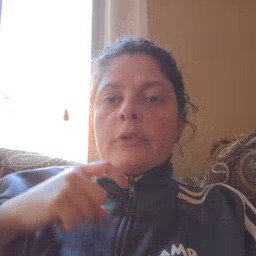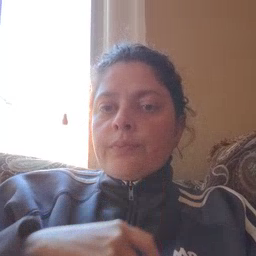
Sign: cereal